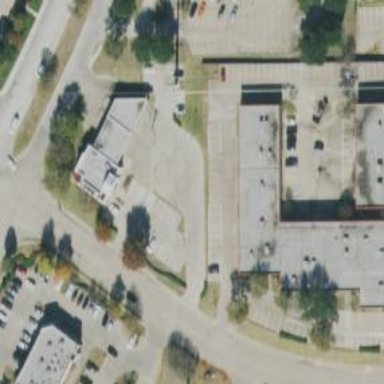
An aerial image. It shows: Car rental facility.